Question: I've got a "sticking to the top" menu in this website:
<URL>
It works like a charm on desktop browsers, but on my iPad I realise that the menu links doesn't always work. Sometimes I need to scroll the page just a little bit to make it work.
Can anyone help with fixing this issue?

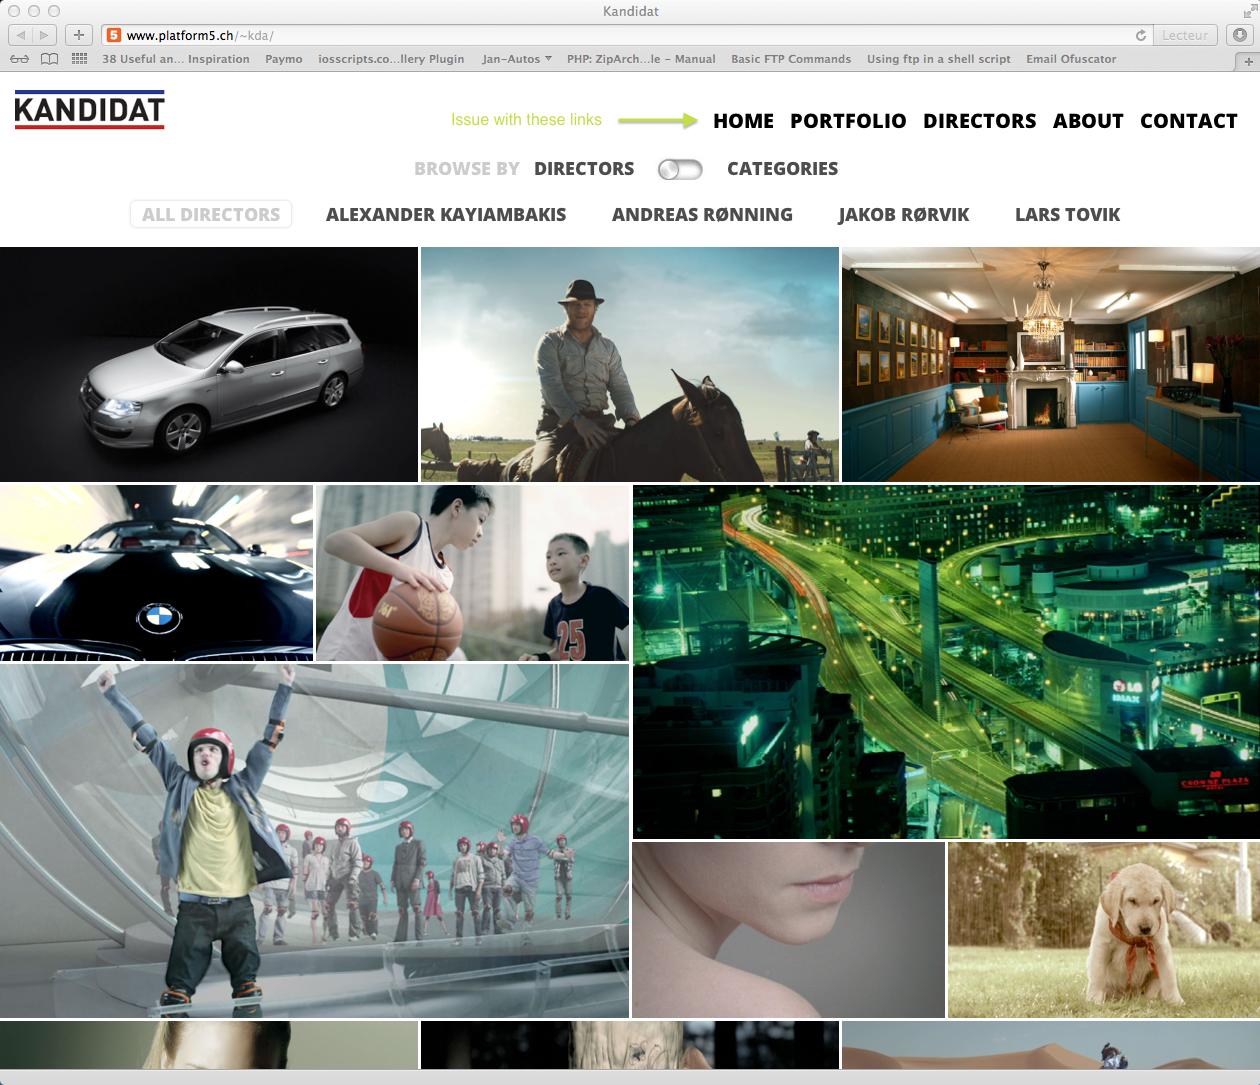
Answer: I discovered that this is a known bug in iOS. Elements with 'position:fixed' don't handle 'click' and 'touch' events really well.
In fact, they don't detect these events after a "programmtical" scroll of the page. Only after a "manual" scroll do these elements react to clicks and touches (even a 1px scroll from the user).
I ended up giving up on the 'position:fixed' and I use some JS to programmatically re-positioned the menu according the the scrollTop attribute of the window.